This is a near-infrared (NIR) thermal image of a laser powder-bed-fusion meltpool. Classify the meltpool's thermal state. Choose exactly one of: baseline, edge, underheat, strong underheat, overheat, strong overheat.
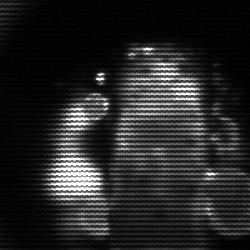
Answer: strong underheat